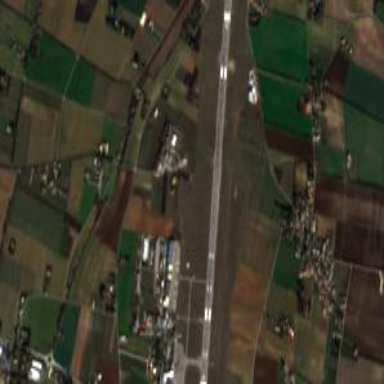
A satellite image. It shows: Aerodrome classified as public/military airport.